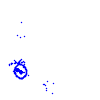
Particle: proton